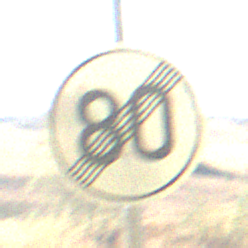
Verkehrszeichen: EndeGeschwindigkeit80
Umgebung: Outdoor, Nature
Tageszeit: MorningAfternoon
Wetter: PartlyCloudy
Licht: Natural
Jahreszeit: NotSpecified
Kontrast: HighContrast